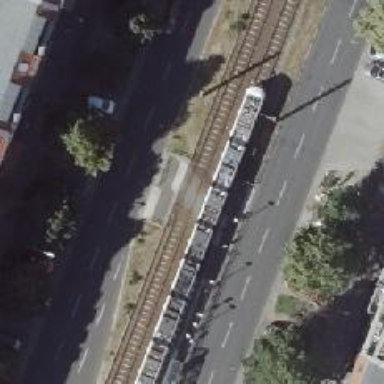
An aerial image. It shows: Uncontrolled tram crossing.